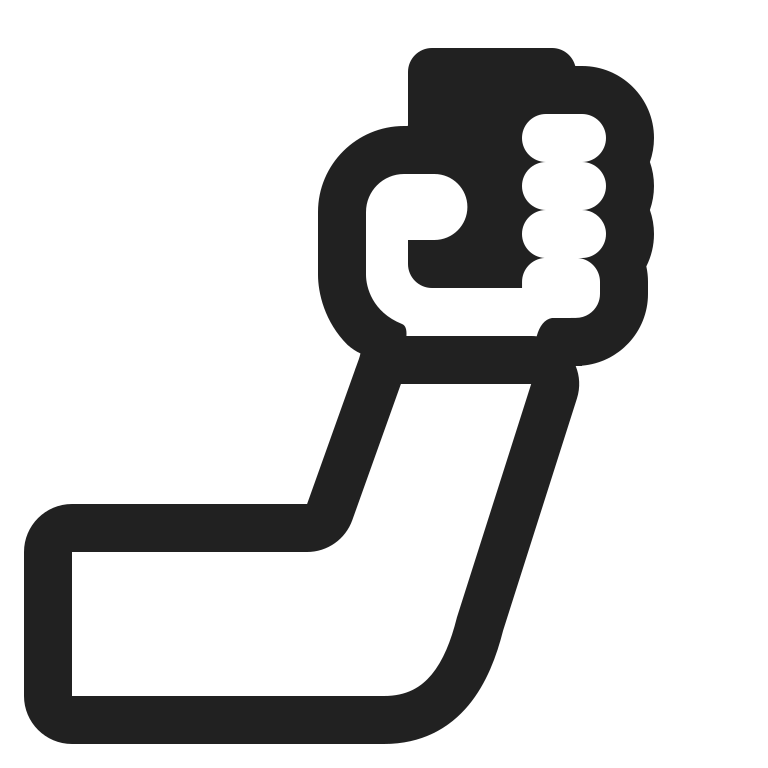
selfie high contrast default